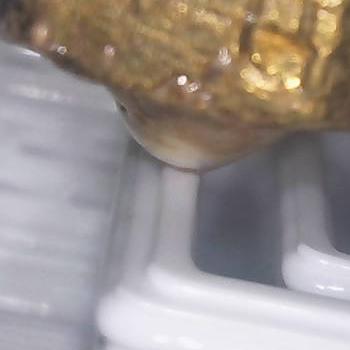
Flow rate: 149%